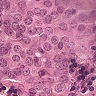
Metastatic tissue present: yes